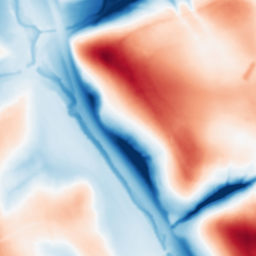
Category: multiscale
Decomposition family: dog_multiscale
Decomposition parameters: sigma_ratio: 2
n_scales: 5
base_sigma: 1
Upsampling method: quartic
Upsampling parameters: scale: 2
Upsampling scale: 2